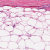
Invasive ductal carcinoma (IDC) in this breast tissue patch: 0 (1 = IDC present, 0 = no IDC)